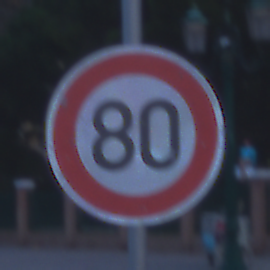
Verkehrszeichen: Geschwindigkeit80
Umgebung: Outdoor, Urban
Tageszeit: Dawn
Wetter: PartlyCloudy
Licht: Natural
Jahreszeit: NotSpecified
Kontrast: LowContrast